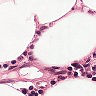
Metastatic tissue present: no